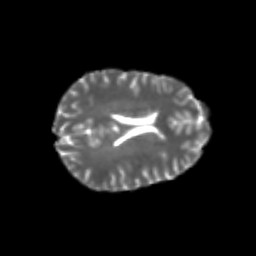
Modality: T2w
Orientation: axial
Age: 22
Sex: female
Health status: healthy
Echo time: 0.074 s